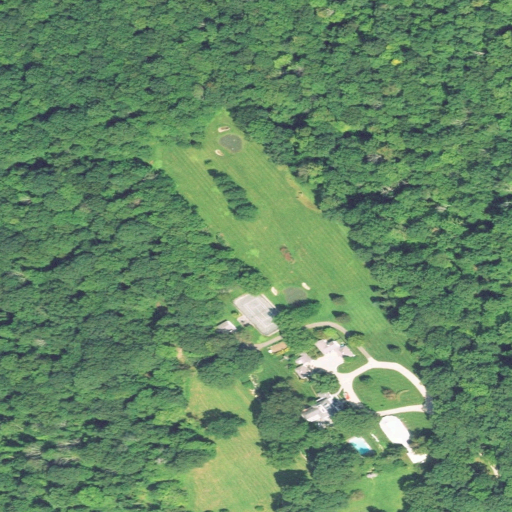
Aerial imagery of mountain in Connecticut named Booth Hill containing deciduous forest, mixed forest, woody wetlands, pasture, open development, and medium intensity development